Question: I have seen many times waiting panels (panels with a 'uiactivityindicatorview') black/dark with some transparency and white labels.
Like this one :

I guess it is a standard element.
Where can I find it?
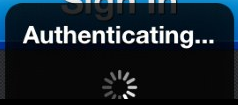
Answer: Try This. it's the best solution I came across to show the activity. <URL>